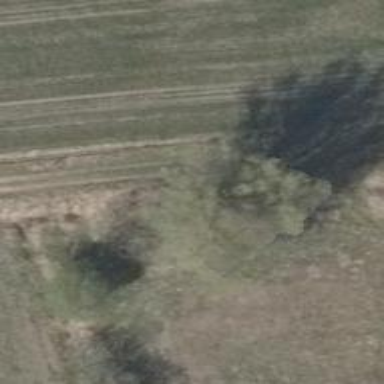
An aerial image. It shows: Broadleaved tree in natural setting.